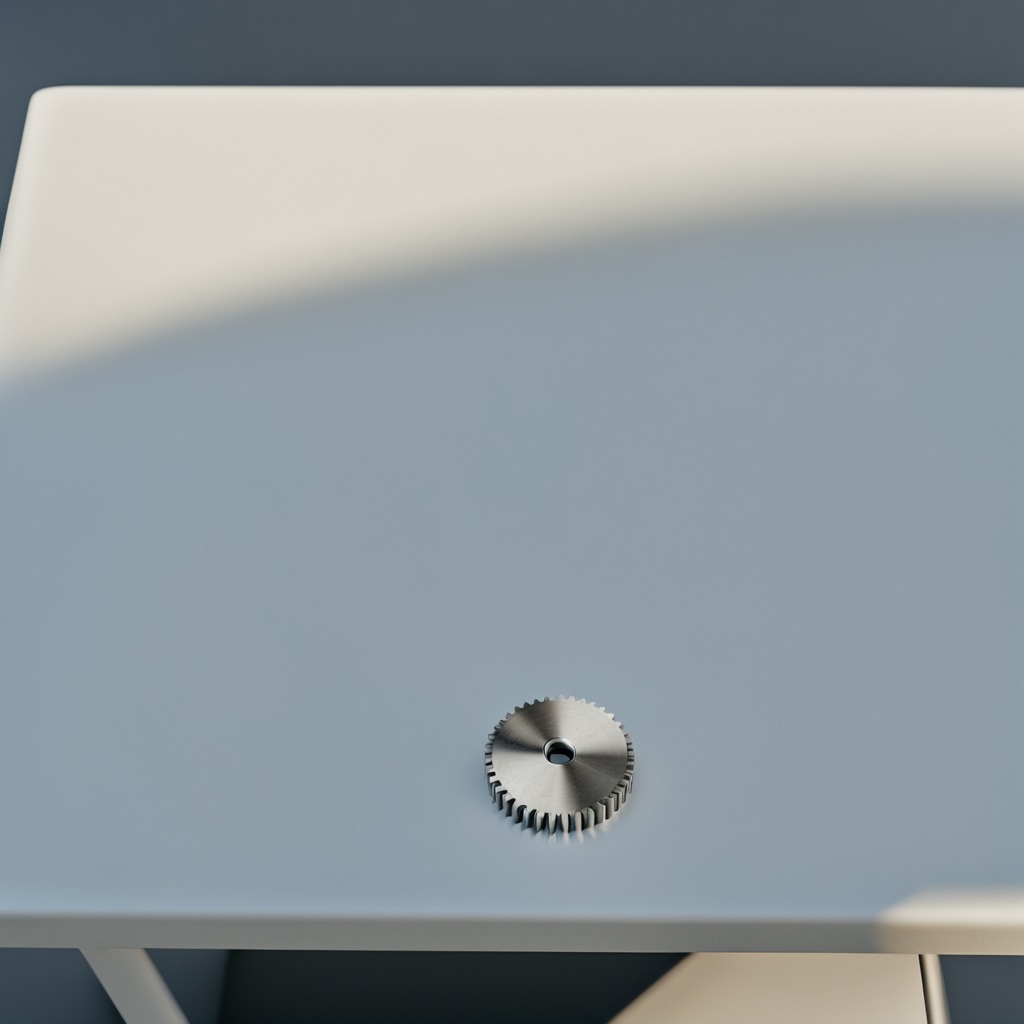
A steel gear with teeth is lying on a clean utility table in a temporary outdoor tool station afternoon light present textured surface.